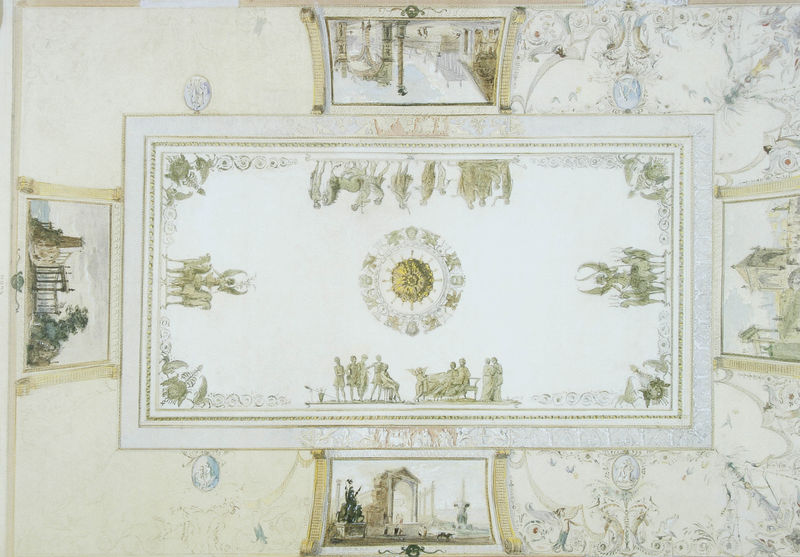
Titel: Entwurf für das Fresko von Plafond und Soffitte des Boudoirs der Maria Fjodorowna
Künstler: Anatoli Treskin
Standort: St. Petersburg
Institution: Schloss Pawlowsk
Schlagwörter: baum, blau, dunkel, gemälde, gruppe, weiß, landschaft, menschen, stadt, braun, hell, männer, pastell, skizze, stuhl, säule, säulen, zeichnung, dach, tiere, leute, malerei, ornament, architektur, barock, rahmen, felder, häuser, sonne, gold, decke, klassizismus, personen, pflanzen, renaissance, rokoko, zart, kreis, pferd, pferde, reiter, rund, turm, statue, bilder, sofa, rahmung, bogen, italien, perspektive, saal, figuren, kuppel, romantik, symmetrie, dekor, wandmalerei, leuchter, stuck, chaiselonge, tor, vier, ruine, antike, rechteck, palast, palazzo, zentralperspektive, gestirne, ruinen, entwurf, mythologie, unvollendet, rom, karton, römer, amulett, rosette, griechen, götter, fresken, griechenland, zentrum, tempel, deckengemälde, deckenspiegel, fresko, voute, empire, sternzeichen, szenen, quadriga, medaillons, pompeii, tafeldecke, antikenrezeption, wandbemalung, dacj, zyklus, tiepolo, llandschaft, tierkreis, deckenfresko, sonnenuhr, ornamet, quadro riportato, deckenbild, antiken, stadtansichten, drolerien, rahmungen, von unten, grguppe, ichenrnzst, klasizismus